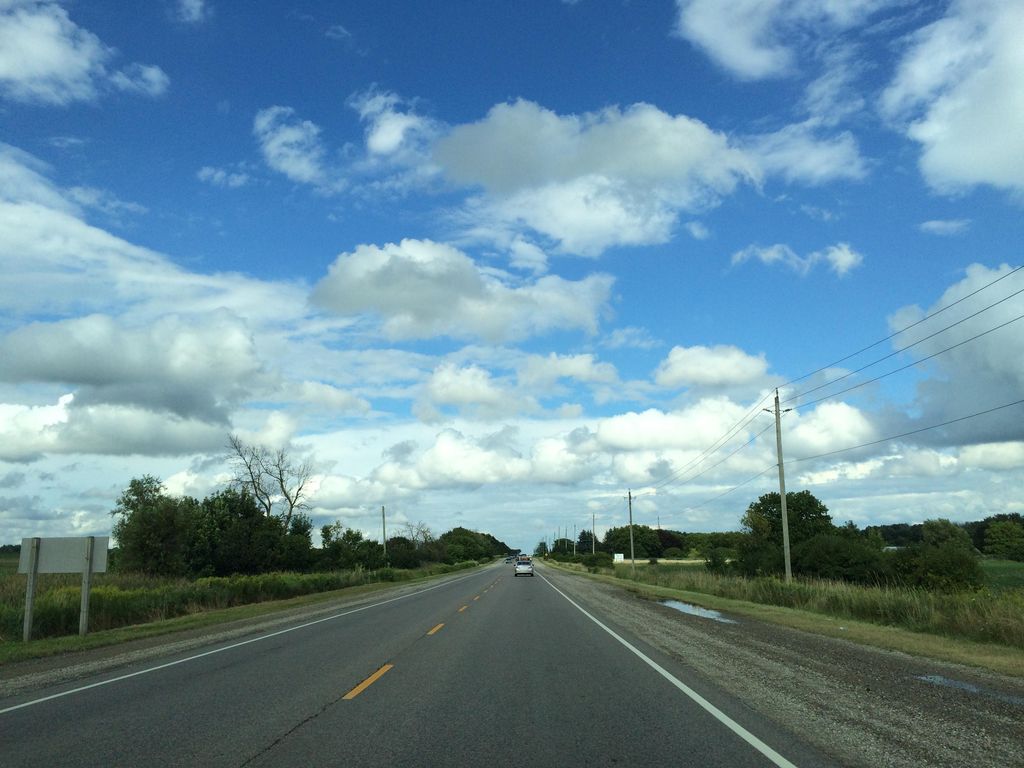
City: kitchener-waterloo